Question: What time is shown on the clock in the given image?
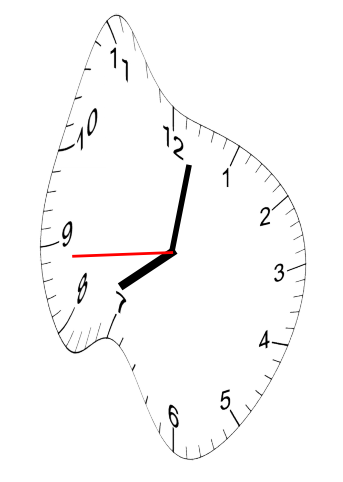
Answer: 08:01:44